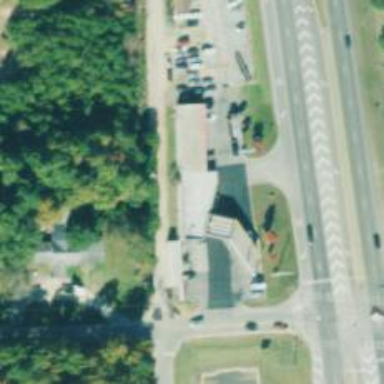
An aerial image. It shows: Convenience shop.